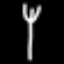
Label: fork